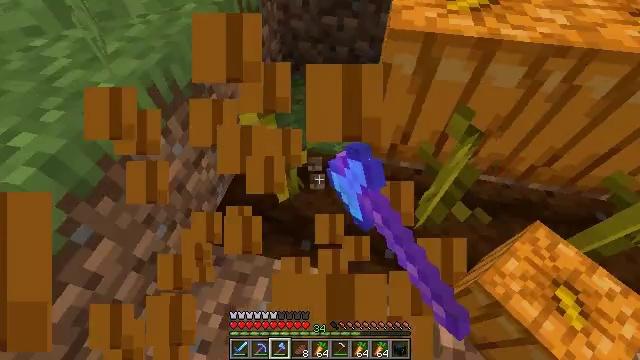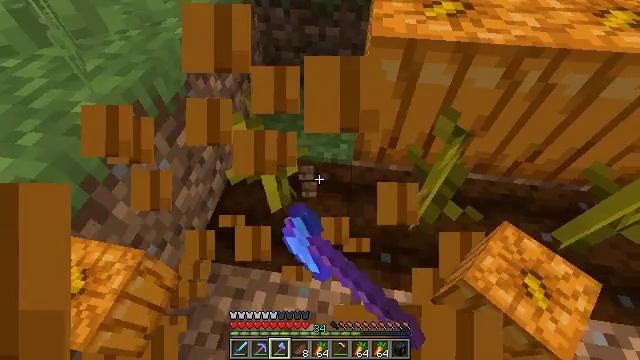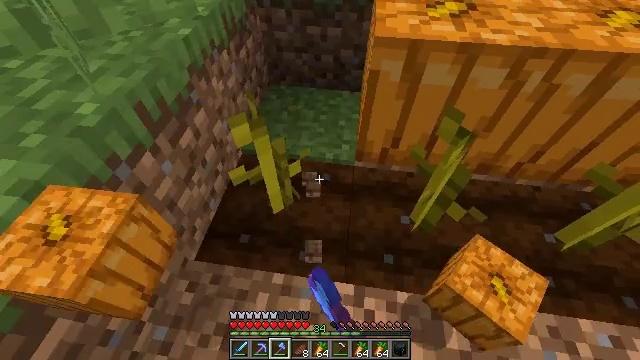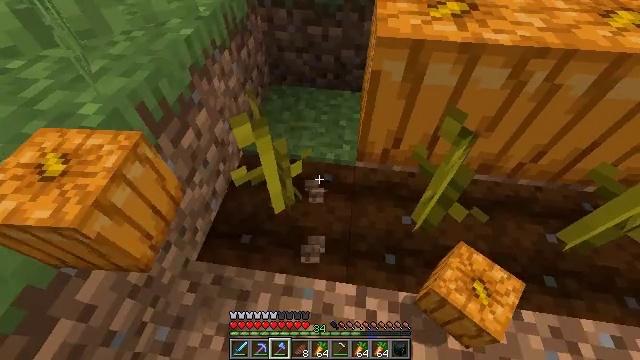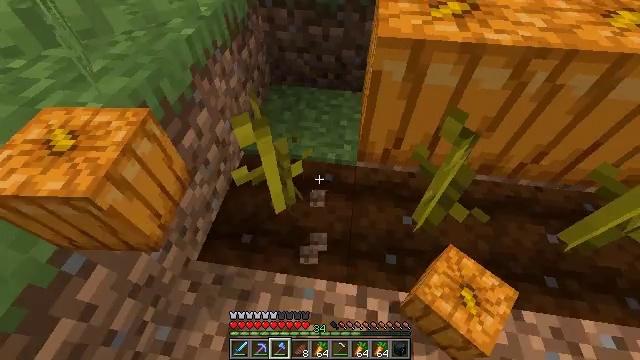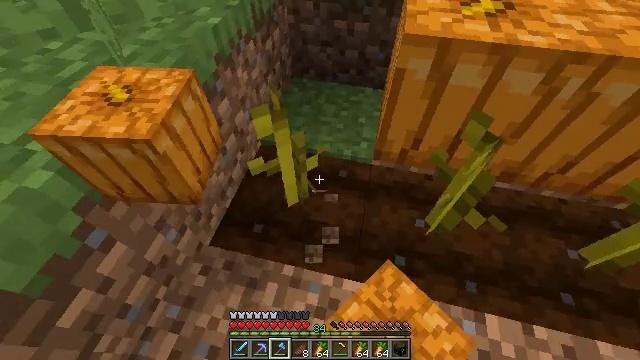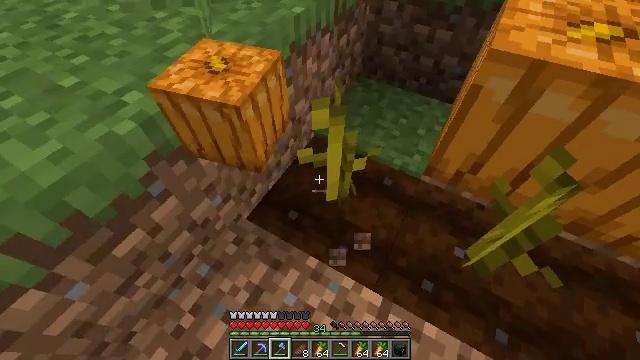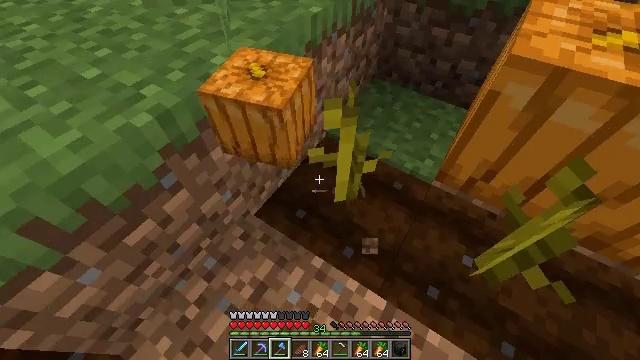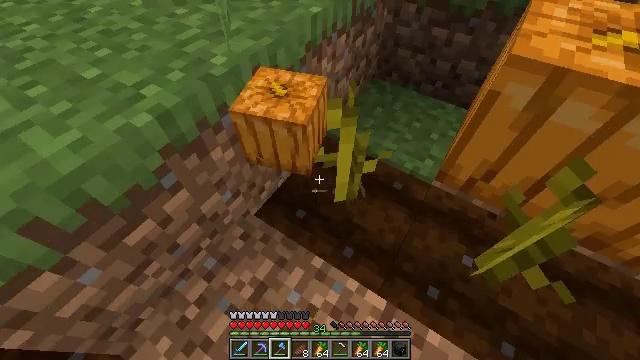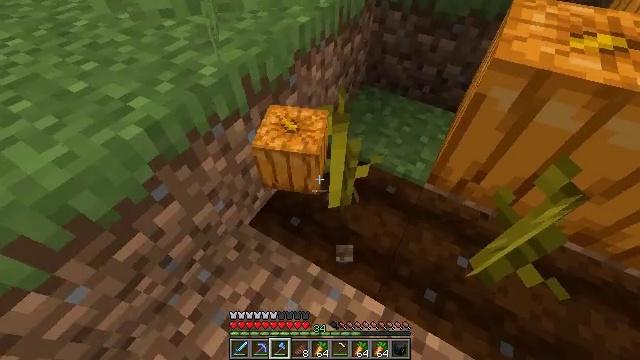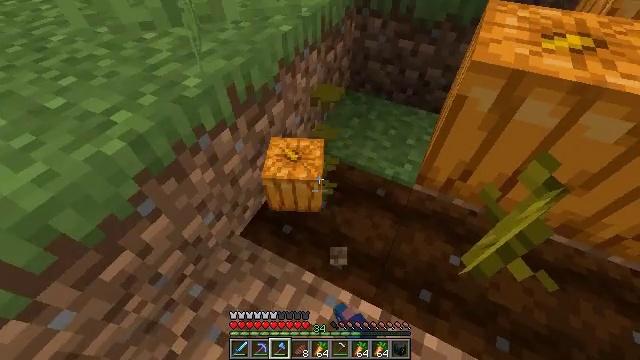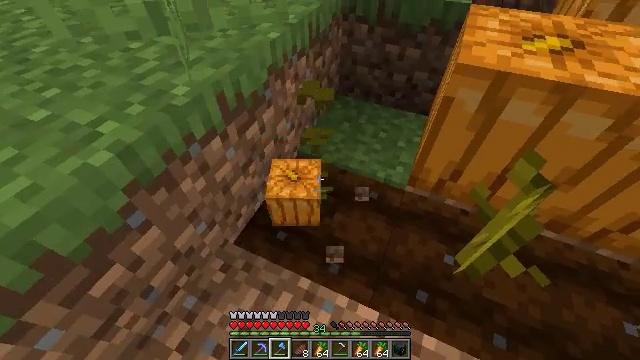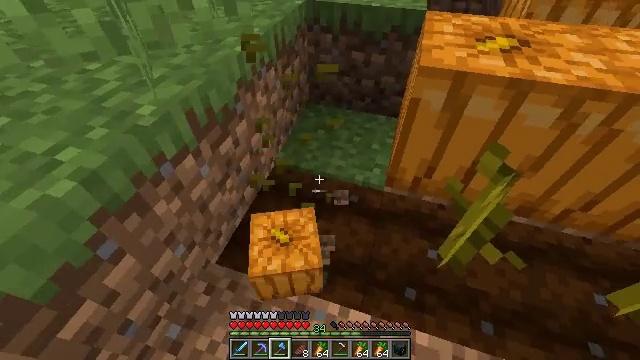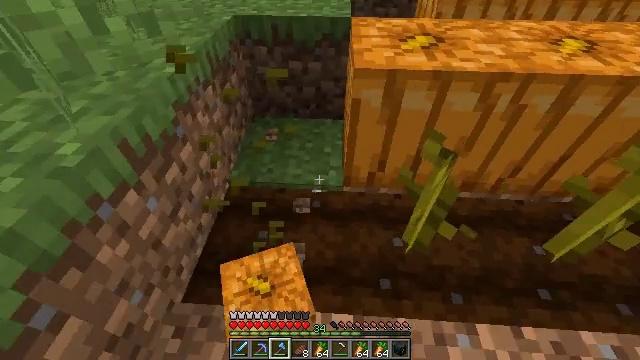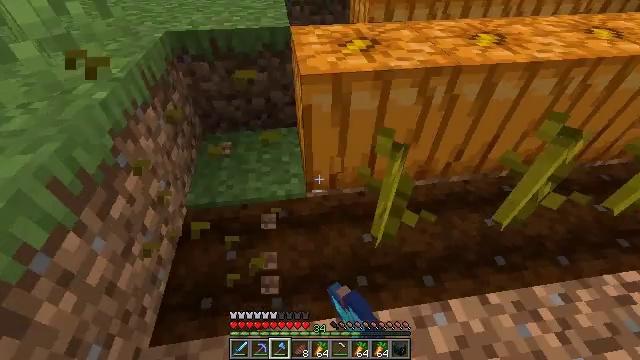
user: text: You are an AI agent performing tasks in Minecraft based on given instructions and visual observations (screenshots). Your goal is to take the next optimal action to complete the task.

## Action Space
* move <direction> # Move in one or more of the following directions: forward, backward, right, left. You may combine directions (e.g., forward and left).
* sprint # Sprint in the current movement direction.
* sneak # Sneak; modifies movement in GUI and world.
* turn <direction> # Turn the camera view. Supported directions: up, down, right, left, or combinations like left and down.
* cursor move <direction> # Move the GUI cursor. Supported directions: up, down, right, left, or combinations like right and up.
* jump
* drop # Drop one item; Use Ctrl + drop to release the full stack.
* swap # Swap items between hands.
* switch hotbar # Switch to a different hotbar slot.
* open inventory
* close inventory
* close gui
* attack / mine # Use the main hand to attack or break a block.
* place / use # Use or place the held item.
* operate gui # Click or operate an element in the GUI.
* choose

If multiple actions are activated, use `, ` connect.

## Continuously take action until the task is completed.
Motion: motion action
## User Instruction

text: Attack the pumpkin stem to gather it.
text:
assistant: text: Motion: turn right and up, attack / mine
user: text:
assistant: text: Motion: attack / mine
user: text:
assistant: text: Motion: no_op
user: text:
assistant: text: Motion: no_op
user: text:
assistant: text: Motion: turn left and down
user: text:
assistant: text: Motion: turn left
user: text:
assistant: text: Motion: turn left
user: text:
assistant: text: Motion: no_op
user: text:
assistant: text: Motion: turn right and up, attack / mine
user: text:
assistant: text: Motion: turn right and up, attack / mine
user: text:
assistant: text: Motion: turn right and up, attack / mine
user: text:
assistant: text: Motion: turn right and up, attack / mine
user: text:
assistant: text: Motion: turn right and up, attack / mine
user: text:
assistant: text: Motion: turn right and up, attack / mine
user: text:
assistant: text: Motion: attack / mine